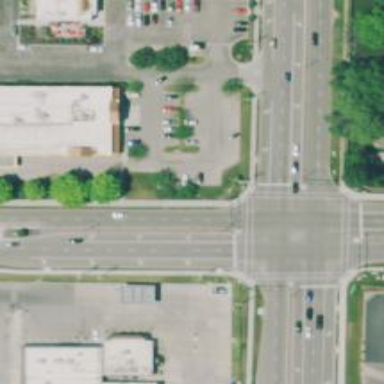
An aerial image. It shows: Crossing on footway.